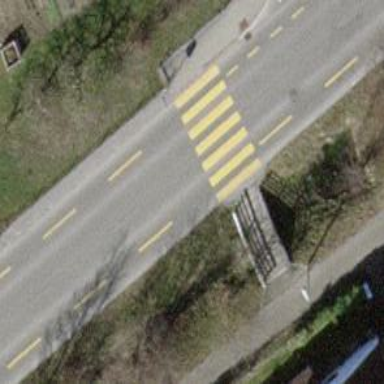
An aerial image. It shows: Uncontrolled zebra crossing on the road.